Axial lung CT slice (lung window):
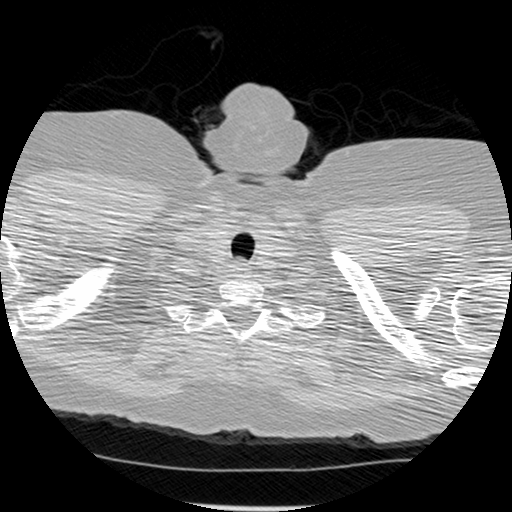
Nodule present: no